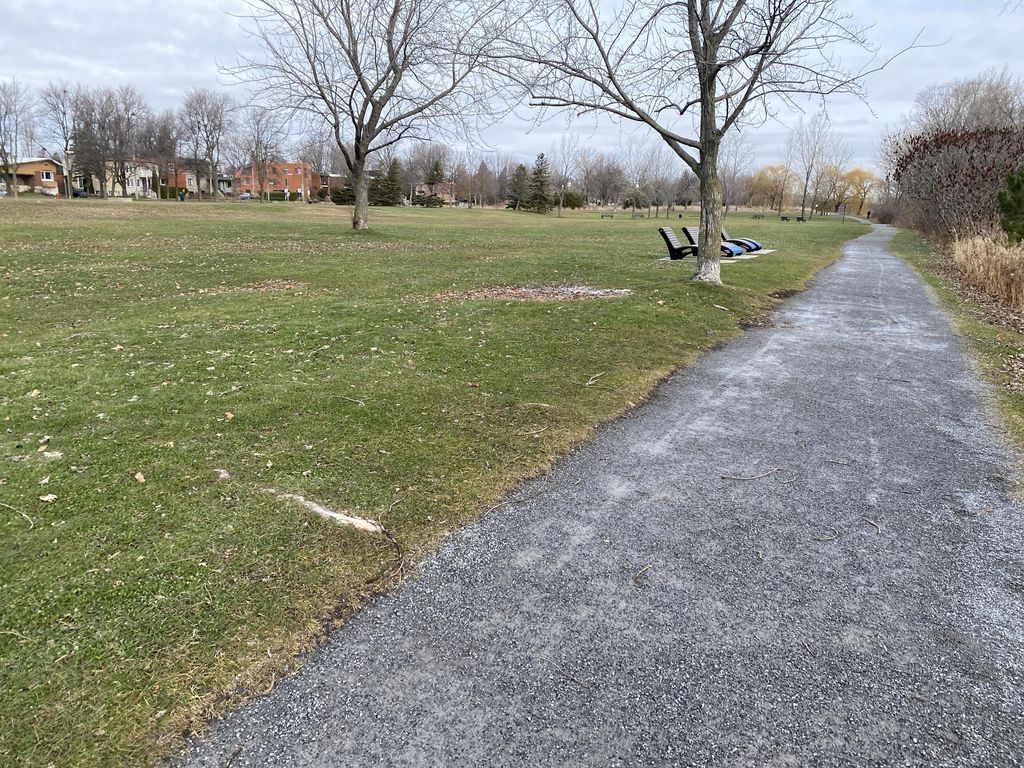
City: montreal